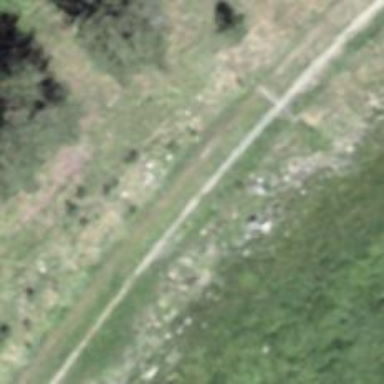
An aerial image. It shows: Track with grade 2 tracktype.